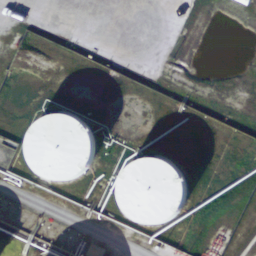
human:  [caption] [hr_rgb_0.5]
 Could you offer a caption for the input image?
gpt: There are two white storage tanks on the lawn .

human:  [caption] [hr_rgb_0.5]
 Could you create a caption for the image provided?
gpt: Two white round storage tanks are on the lawn .

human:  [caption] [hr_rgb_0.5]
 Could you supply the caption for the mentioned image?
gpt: There are two white storage tanks on the lawn .

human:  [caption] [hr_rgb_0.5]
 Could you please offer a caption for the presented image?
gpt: Two white storage tanks are on the lawn .

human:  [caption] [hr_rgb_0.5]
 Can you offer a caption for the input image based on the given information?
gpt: Two white round storage tanks are on the lawn .